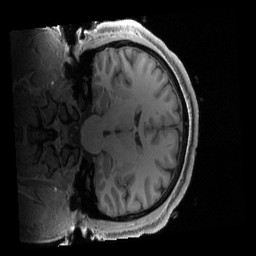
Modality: T1w
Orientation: coronal
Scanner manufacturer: siemens
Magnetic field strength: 3 T
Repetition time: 2.4 s
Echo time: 0.00222 s